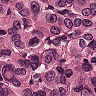
Metastatic tissue present: yes